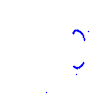
Particle: kaon